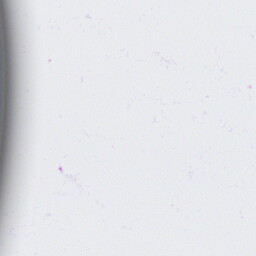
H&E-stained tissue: Cervix